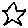
Label: star